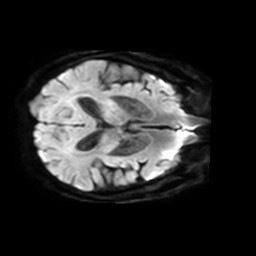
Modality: TRACE
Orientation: axial
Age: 86
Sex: female
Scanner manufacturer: philips
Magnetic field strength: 3 T
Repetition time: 3.336 s
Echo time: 0.076 s